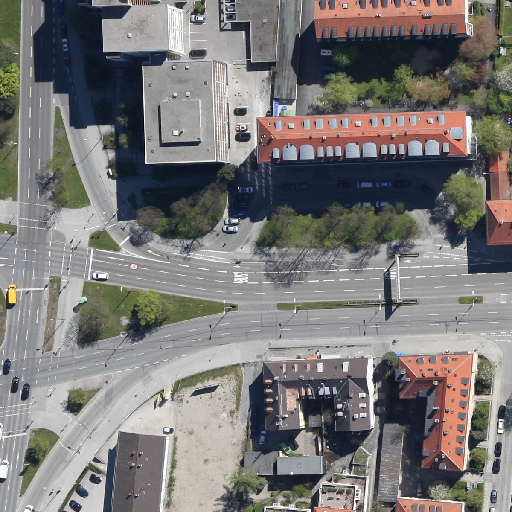
Referring expression: road